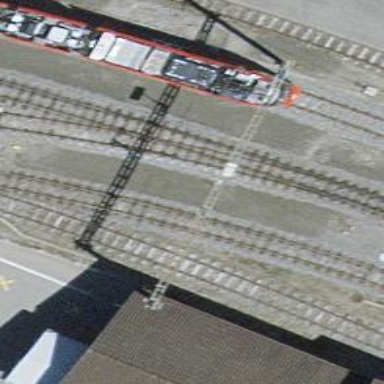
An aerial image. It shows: Narrow-gauge railway track electrified by contact line.